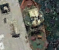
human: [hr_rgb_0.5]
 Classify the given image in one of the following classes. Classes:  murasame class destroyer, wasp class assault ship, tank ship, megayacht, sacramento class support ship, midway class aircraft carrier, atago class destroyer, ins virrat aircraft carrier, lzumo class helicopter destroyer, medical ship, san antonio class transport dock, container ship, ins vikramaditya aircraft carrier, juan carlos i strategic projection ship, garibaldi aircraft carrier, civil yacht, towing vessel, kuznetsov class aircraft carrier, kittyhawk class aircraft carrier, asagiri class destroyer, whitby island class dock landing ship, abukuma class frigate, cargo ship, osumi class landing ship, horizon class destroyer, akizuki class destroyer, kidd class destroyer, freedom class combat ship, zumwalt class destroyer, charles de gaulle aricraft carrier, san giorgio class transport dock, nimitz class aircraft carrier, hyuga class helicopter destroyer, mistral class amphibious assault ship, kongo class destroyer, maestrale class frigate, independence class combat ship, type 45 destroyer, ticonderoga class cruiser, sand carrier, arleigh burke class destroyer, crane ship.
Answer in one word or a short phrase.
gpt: Towing vessel